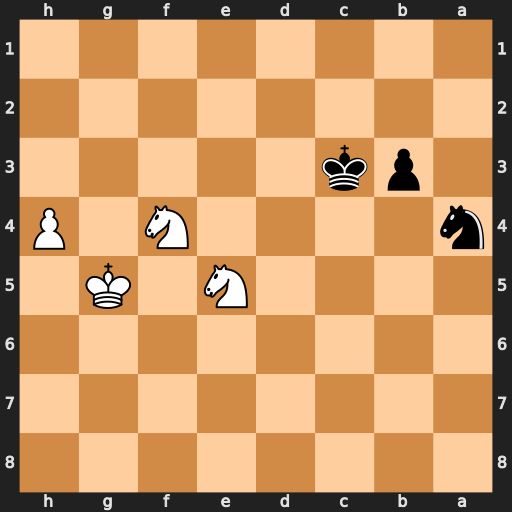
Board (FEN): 8/8/8/4N1K1/n4N1P/1pk5/8/8
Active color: b
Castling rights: -
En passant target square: -
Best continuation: b2 Nd5+ Kd4